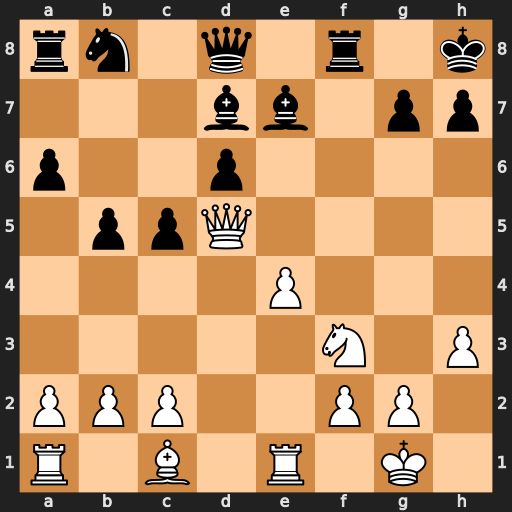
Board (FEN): rn1q1r1k/3bb1pp/p2p4/1ppQ4/4P3/5N1P/PPP2PP1/R1B1R1K1
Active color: w
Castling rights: -
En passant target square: -
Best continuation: Qxa8 Bc6 Qa7